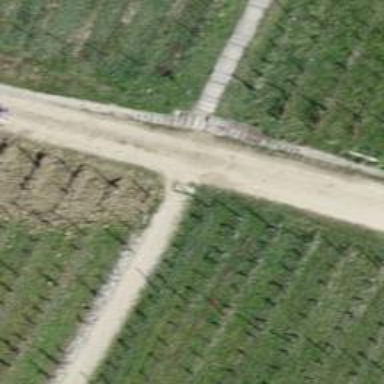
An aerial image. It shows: Road with steps.